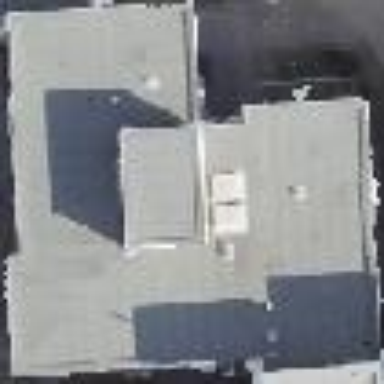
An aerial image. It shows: Flat-roofed apartment building with tar paper roofing.